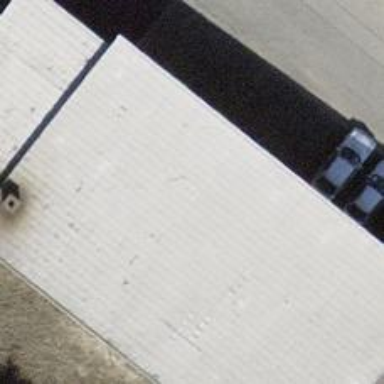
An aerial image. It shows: Car rental facility.